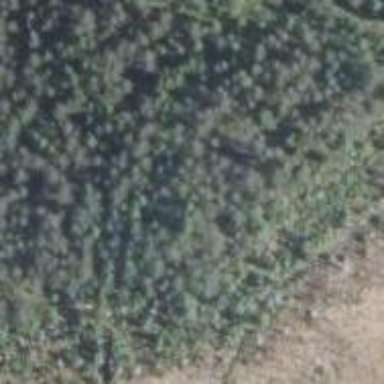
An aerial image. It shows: Woodland with needle-leaved trees.